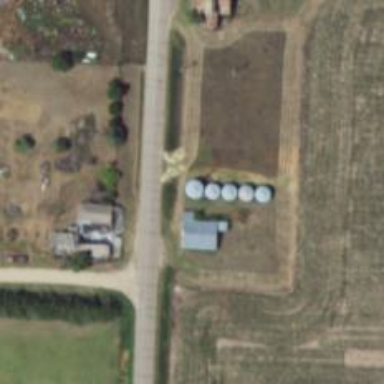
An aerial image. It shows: Silo.